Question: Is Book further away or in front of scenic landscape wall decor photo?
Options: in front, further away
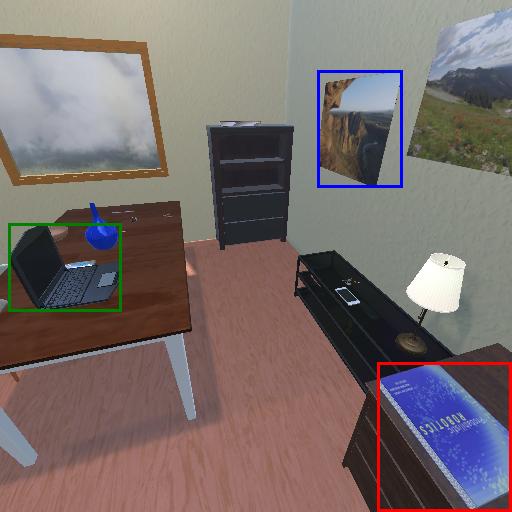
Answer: in front